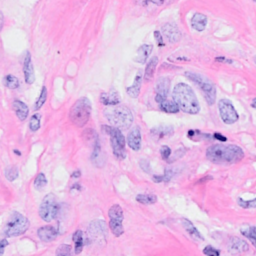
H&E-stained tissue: Breast